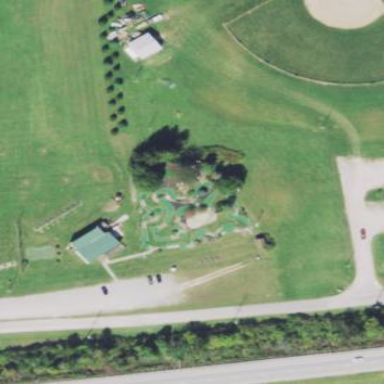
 perfect for leisurely rounds of mini-golf."